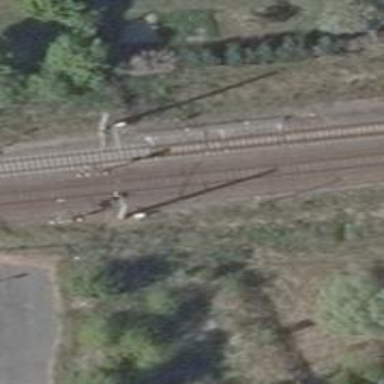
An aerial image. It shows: Railway switch with the turnout on the right side.